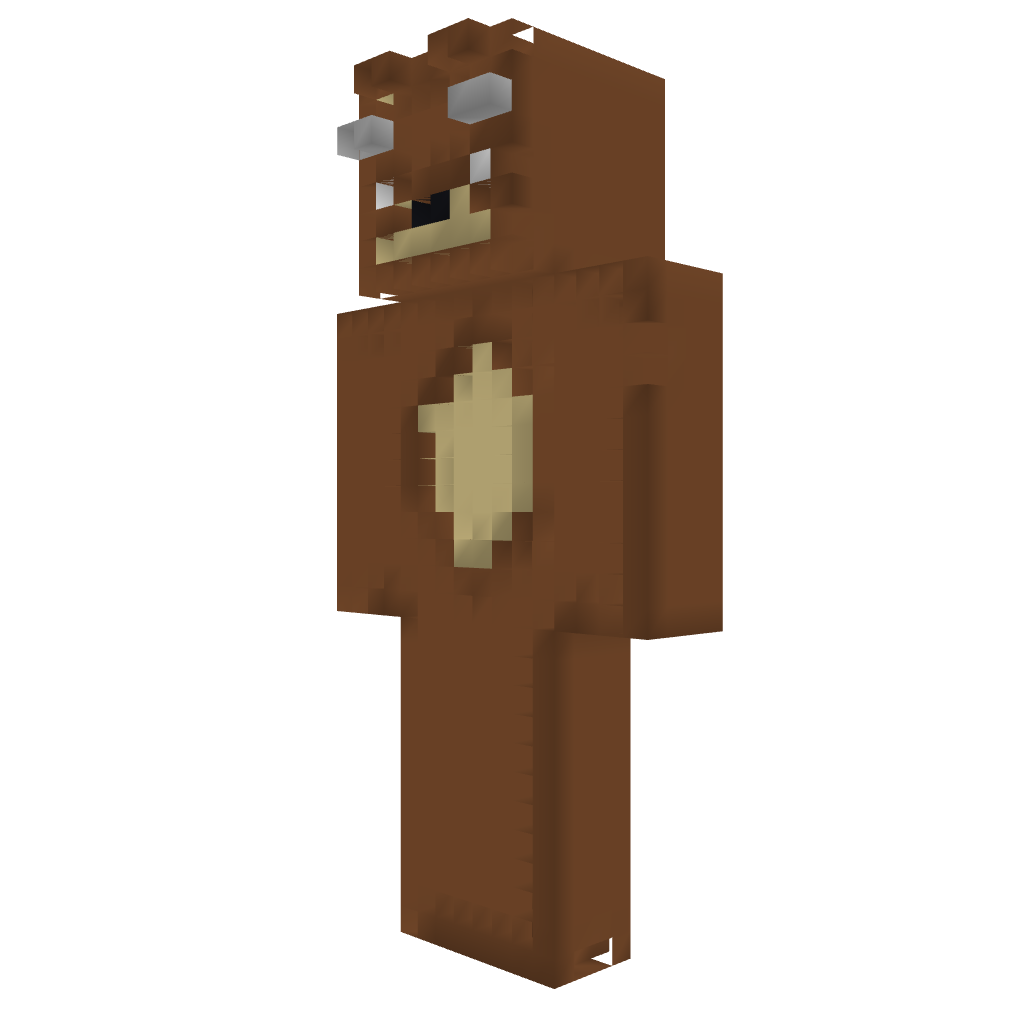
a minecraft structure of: Mr.Bear